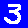
Digit: 3